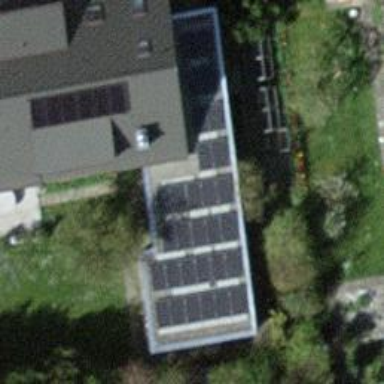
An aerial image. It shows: Solar power generator with photovoltaic panels.